Interaction volume radius: 5 \u00c5
Interaction volume height: 10 \u00c5
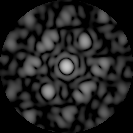
Disorder parameter: 0.4178